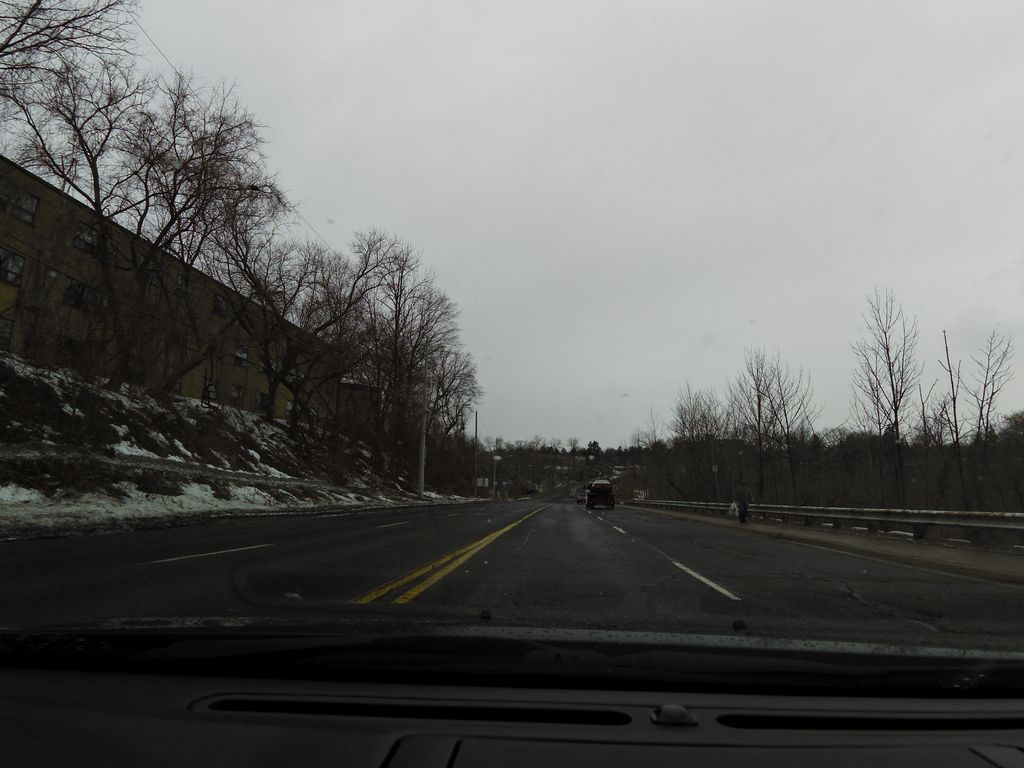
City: hamilton